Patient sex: F
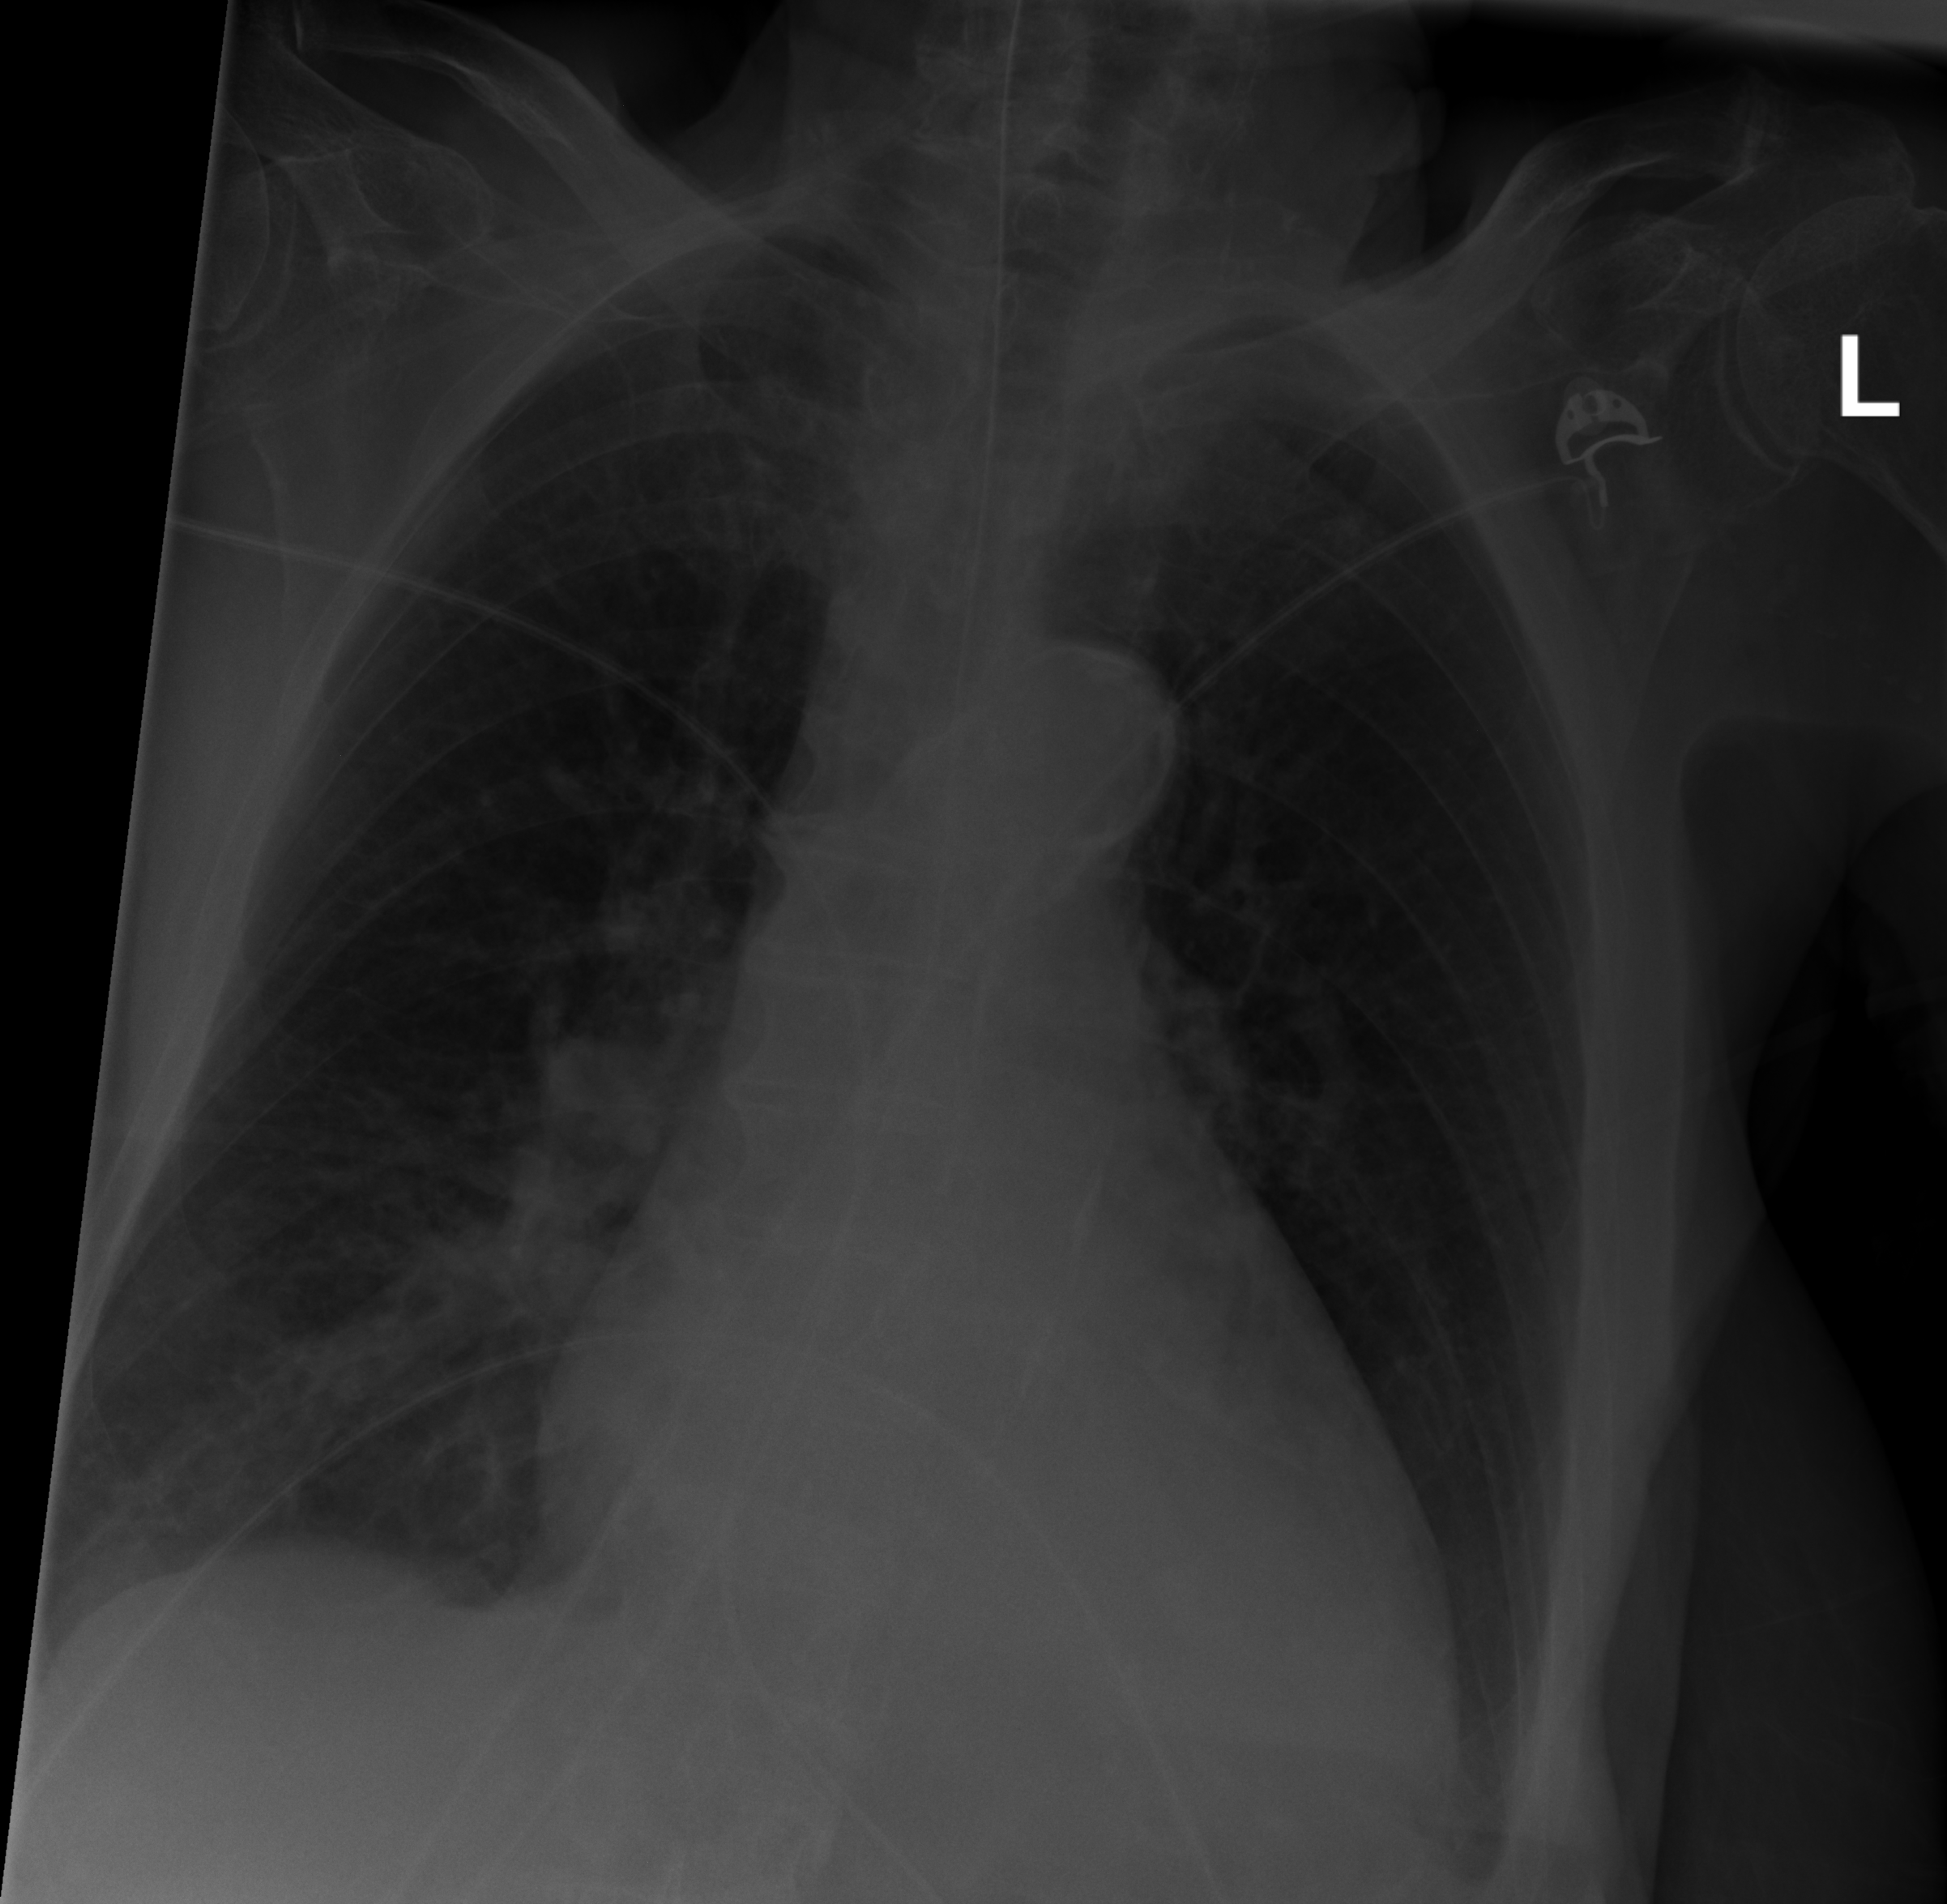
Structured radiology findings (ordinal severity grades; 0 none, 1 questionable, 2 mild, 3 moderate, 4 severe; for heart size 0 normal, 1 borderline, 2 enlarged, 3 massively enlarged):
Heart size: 1
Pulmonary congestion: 0
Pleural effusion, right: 0
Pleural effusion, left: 2
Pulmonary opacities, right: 2
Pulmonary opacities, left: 0
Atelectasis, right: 2
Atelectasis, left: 2